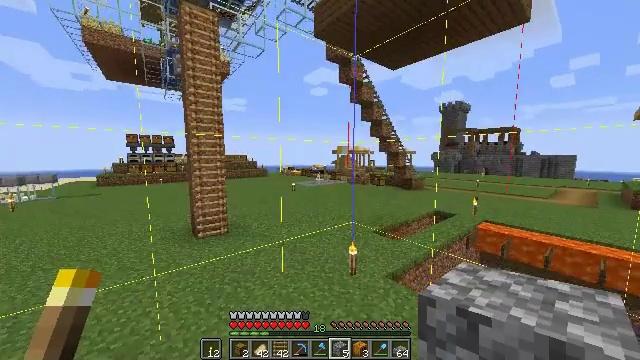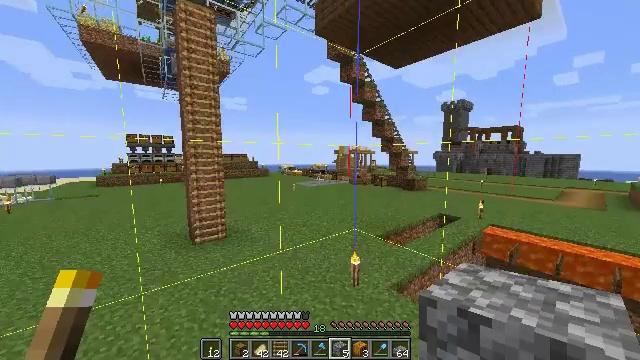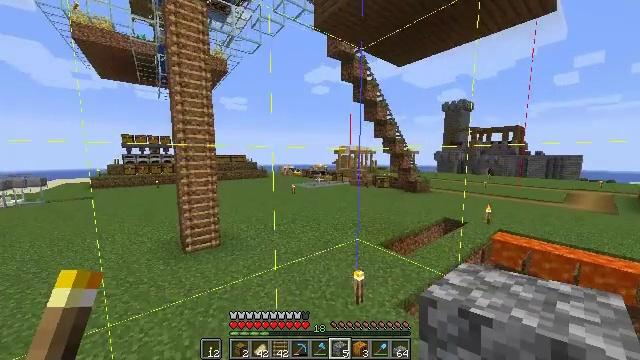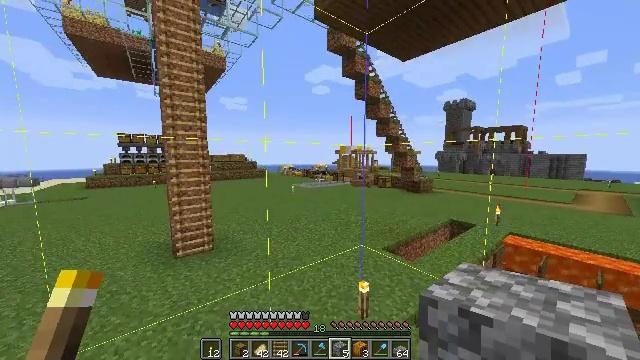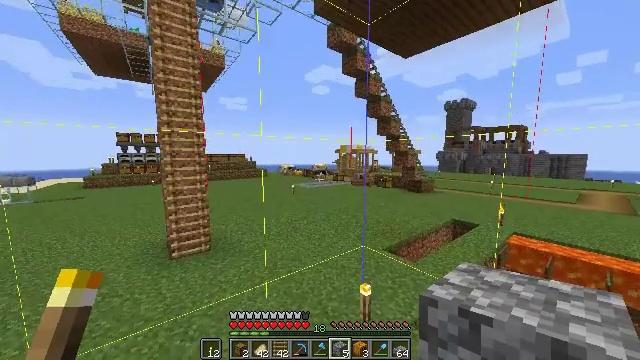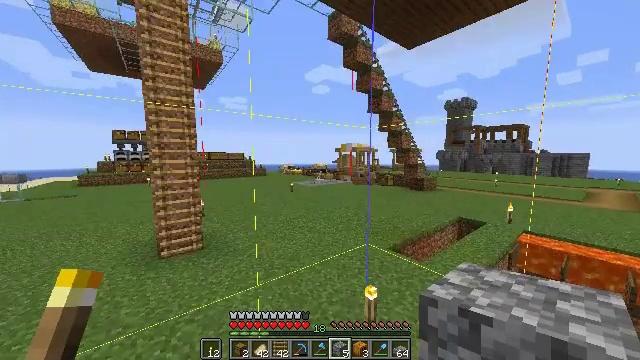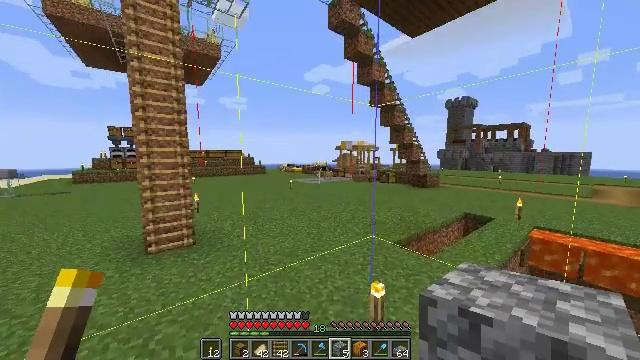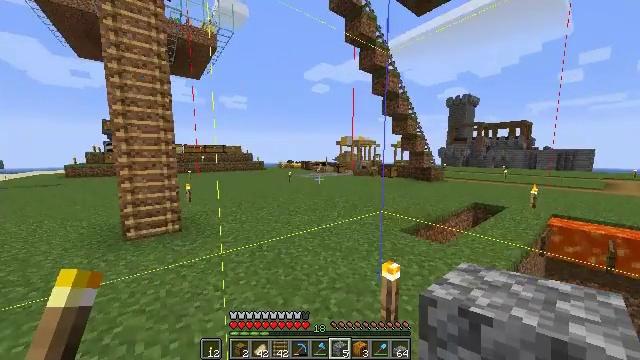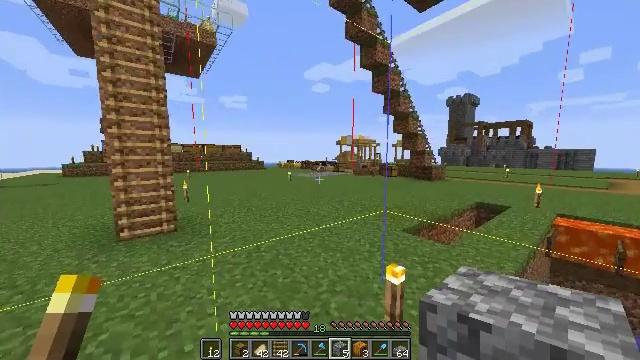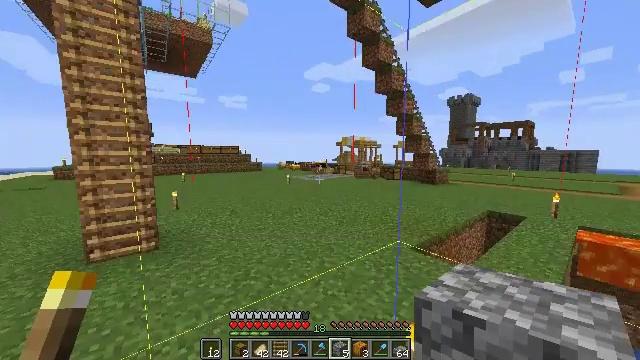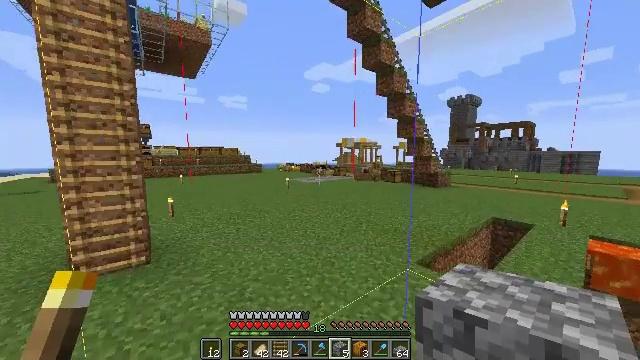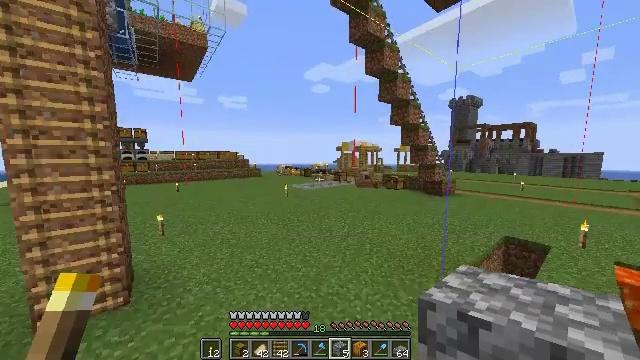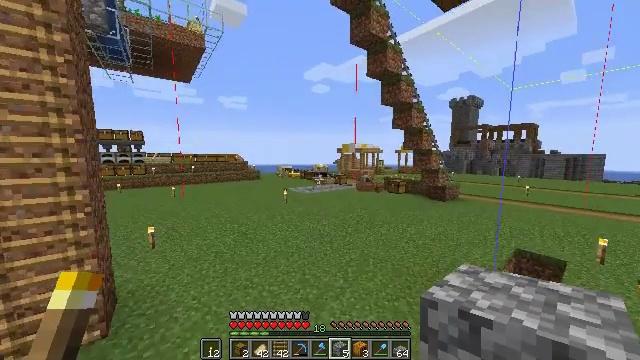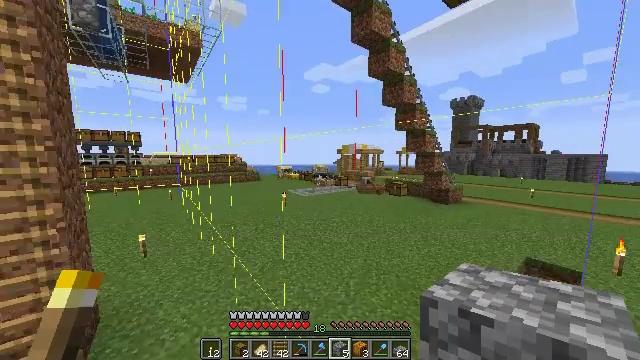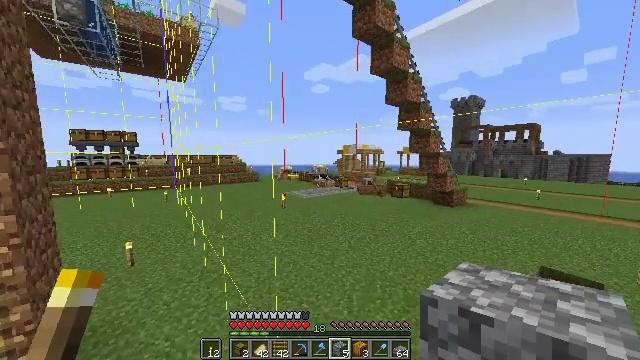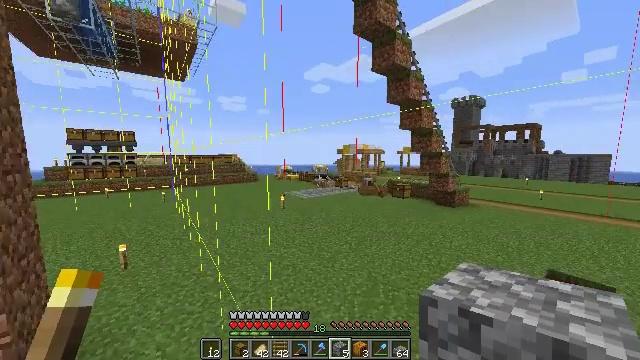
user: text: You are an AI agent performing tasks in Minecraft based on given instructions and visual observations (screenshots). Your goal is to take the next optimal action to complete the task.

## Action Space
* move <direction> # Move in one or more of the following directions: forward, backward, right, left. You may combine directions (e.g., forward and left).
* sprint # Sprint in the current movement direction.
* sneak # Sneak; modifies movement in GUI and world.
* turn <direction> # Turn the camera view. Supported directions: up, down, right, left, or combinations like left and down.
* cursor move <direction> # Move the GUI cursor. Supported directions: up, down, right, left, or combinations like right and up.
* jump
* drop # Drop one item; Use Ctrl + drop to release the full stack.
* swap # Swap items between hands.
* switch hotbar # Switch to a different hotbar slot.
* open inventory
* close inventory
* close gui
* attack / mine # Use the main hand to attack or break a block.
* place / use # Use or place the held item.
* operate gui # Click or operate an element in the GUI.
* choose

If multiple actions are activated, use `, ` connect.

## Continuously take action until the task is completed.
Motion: motion action
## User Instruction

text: Collect soul sand blocks.
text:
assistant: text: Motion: move forward, jump
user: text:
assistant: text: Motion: move forward, jump
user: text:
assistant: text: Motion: move forward, jump
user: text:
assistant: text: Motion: move forward, jump
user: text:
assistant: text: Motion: move forward, jump
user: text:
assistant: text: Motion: move forward, jump
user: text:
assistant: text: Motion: move forward, jump
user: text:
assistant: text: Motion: move forward, sprint, jump
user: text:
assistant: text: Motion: move forward, sprint, jump
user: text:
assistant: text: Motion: move forward, sprint, jump
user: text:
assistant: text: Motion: move forward, sprint, jump
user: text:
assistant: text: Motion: move forward, sprint, jump
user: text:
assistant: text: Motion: move forward, jump
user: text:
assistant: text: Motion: move forward, jump
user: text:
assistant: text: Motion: move forward, jump
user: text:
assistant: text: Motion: move forward, jump
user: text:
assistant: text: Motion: move forward, jump
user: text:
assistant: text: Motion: move forward, jump
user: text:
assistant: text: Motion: move forward, jump
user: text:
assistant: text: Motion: move forward, jump
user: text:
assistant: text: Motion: move forward, sprint, jump
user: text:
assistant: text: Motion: move forward, sprint, jump
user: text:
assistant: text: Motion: move forward, sprint, jump
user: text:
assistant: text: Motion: move forward, sprint, jump
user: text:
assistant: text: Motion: move forward, jump
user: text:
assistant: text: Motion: move forward, jump
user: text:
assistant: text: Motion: move forward, jump
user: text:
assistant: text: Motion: move forward, jump
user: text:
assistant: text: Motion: move forward, jump
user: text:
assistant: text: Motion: move forward, jump